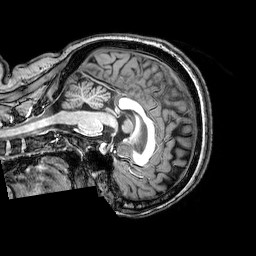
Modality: T1w
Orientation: sagittal
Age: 35
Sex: female
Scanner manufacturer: philips
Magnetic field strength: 3 T
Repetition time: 0.008113 s
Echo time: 0.003709 s